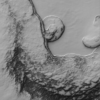
Label: not_dusty